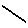
Label: line